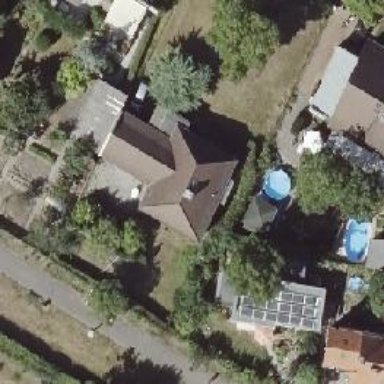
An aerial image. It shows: House with hipped roof.